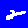
Digit: 2